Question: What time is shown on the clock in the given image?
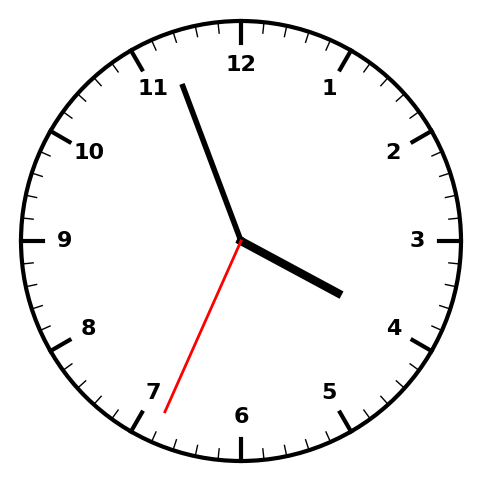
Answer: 03:56:34